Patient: sex F, age 43
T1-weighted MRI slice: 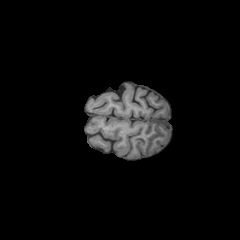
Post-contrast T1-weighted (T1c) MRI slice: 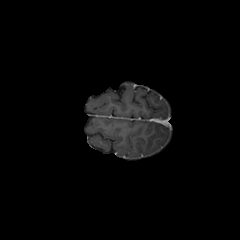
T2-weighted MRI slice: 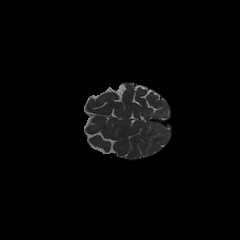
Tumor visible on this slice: no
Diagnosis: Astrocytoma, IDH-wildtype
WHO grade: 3